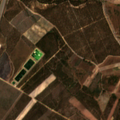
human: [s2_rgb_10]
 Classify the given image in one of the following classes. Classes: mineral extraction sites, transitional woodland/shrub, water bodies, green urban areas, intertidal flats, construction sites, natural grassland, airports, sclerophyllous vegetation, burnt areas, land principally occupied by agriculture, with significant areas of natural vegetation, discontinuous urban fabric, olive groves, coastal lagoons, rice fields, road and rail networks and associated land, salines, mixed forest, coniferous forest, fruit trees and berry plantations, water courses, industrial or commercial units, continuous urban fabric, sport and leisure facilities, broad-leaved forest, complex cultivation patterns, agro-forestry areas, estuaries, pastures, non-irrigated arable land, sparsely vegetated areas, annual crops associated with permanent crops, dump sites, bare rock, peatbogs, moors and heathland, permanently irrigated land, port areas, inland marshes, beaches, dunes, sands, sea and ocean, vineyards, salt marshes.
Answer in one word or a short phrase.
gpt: road and rail networks and associated land, complex cultivation patterns, land principally occupied by agriculture, with significant areas of natural vegetation, broad-leaved forest